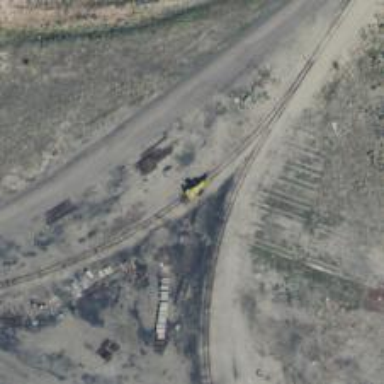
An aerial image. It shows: Rail spur service.